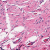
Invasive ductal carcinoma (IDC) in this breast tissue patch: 0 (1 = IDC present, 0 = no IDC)